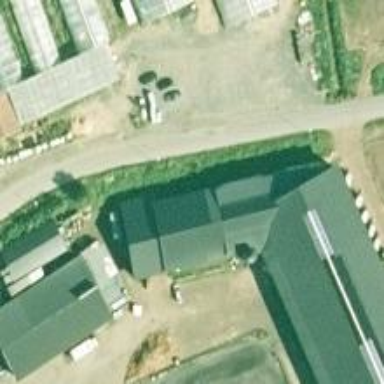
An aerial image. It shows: Stable building.